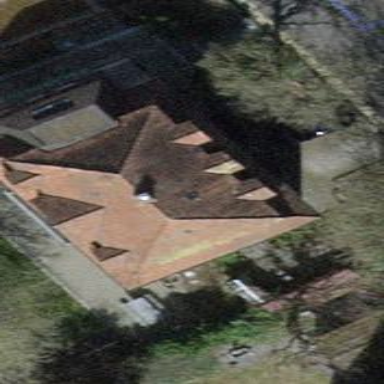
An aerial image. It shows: Building with tiled roof.